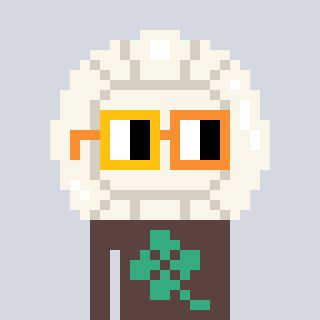
a pixel art character with square yellow and orange glasses, a volleyball-shaped head and a darkbrown-colored body on a cool background